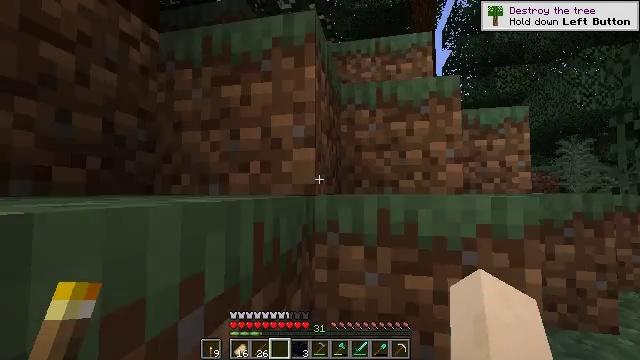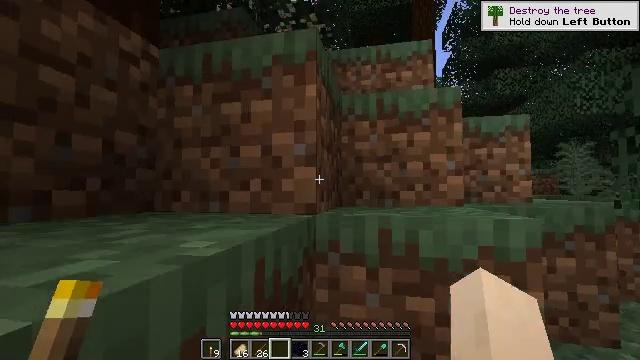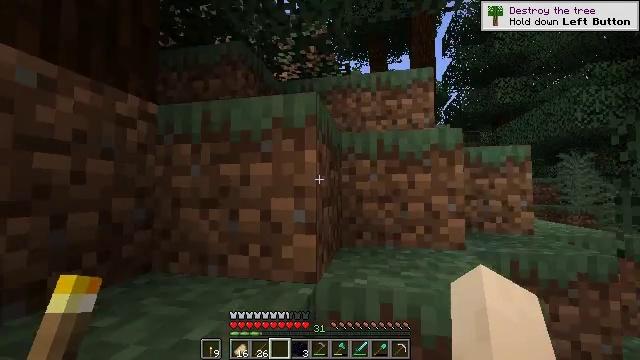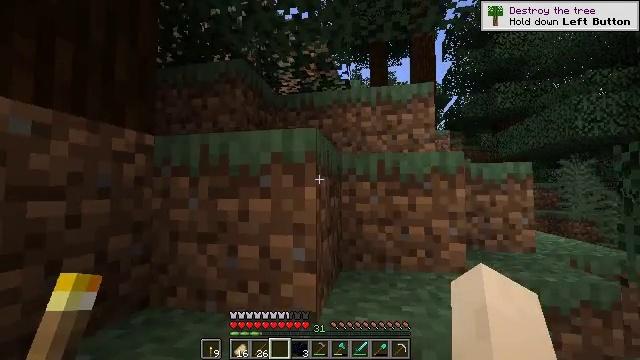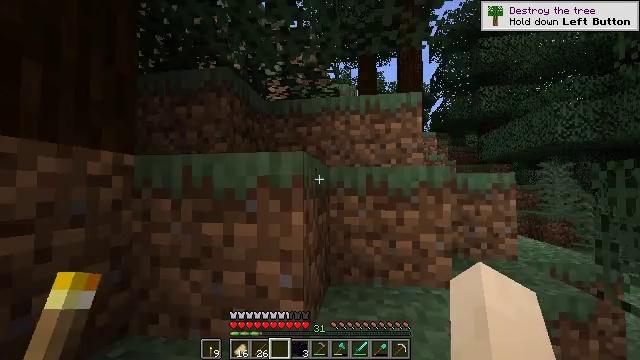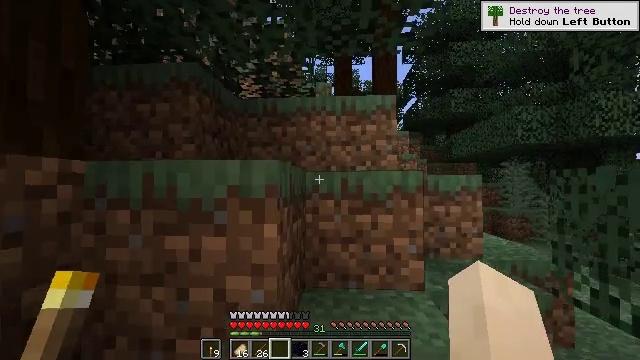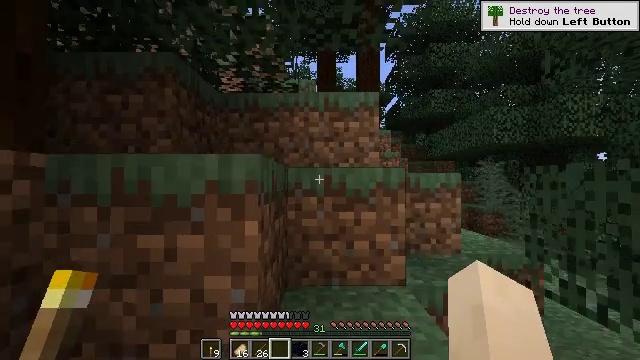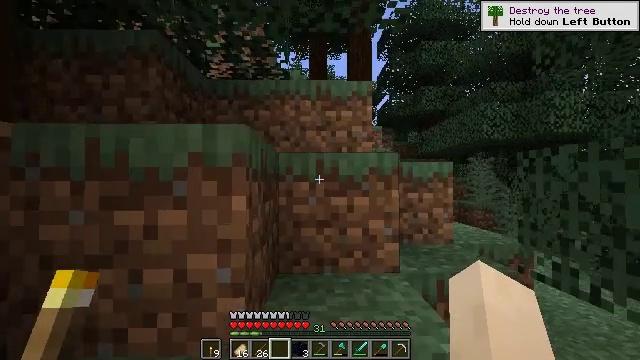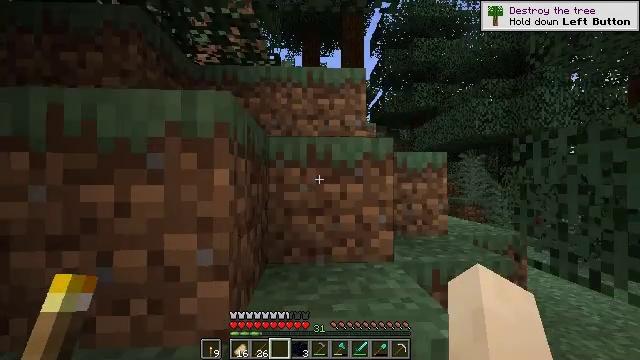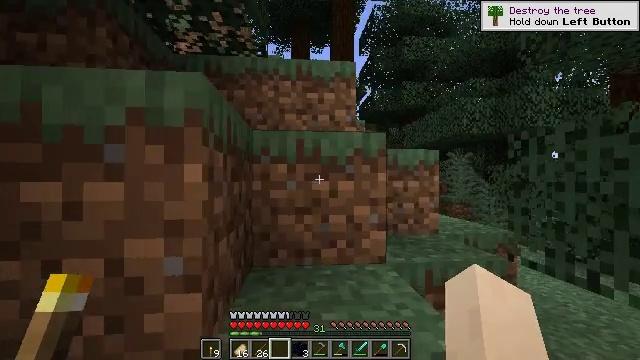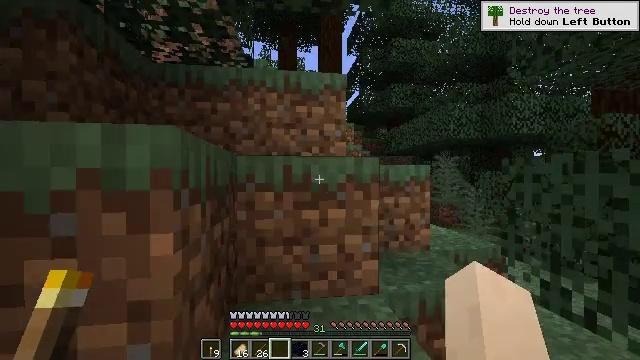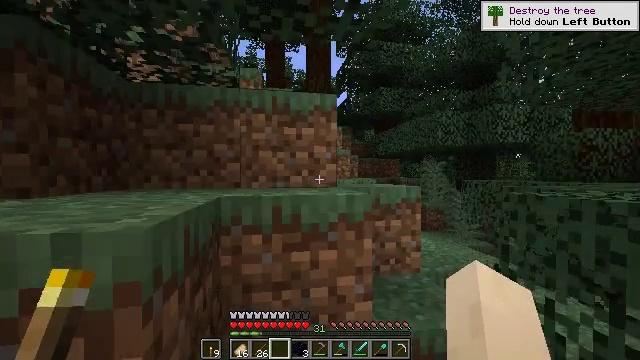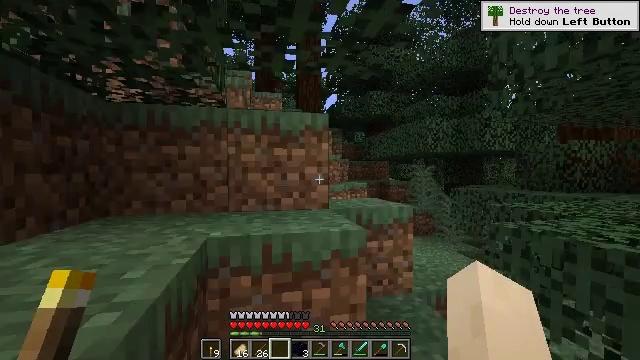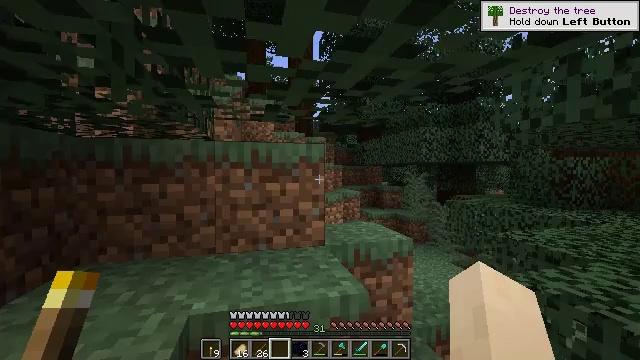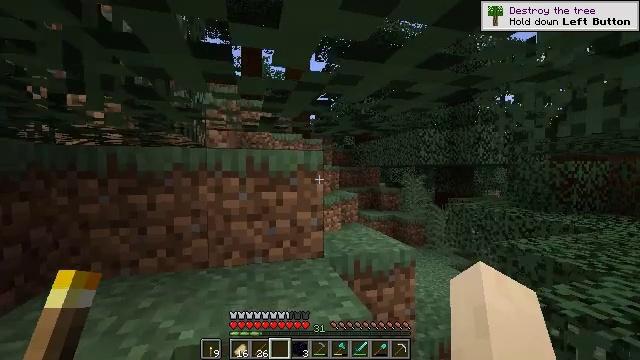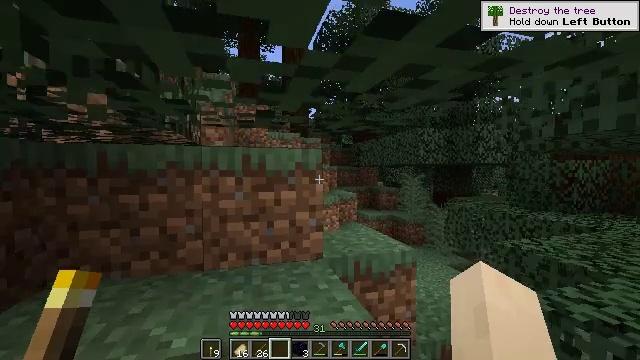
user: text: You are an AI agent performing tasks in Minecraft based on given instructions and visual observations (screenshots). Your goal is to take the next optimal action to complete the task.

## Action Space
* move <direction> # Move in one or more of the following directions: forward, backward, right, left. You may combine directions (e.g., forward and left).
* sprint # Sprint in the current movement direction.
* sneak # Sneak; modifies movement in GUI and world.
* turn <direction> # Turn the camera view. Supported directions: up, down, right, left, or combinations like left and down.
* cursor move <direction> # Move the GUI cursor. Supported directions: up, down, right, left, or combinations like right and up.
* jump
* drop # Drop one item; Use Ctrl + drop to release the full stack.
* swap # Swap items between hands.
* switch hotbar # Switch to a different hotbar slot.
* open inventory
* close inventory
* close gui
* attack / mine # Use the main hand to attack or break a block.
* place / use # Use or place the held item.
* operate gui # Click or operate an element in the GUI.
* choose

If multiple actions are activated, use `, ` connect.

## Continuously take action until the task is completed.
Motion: motion action
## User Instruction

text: Harvest the large fern for decoration.
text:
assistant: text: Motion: move forward and move left, sprint, jump
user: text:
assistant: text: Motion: move forward and move left, sprint, jump
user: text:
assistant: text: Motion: move forward and move left, sprint, jump
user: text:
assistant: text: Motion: move forward and move left, sprint, turn right, jump
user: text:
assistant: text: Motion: move forward and move left, sprint, turn right, jump
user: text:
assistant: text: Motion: move forward and move left, sprint, turn right, jump
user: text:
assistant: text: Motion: move forward and move left, sprint, turn right, jump
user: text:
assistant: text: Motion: move forward and move left, sprint, turn right, jump
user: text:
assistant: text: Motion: move forward and move left, sprint, turn right, jump
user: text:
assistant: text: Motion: move forward and move left, sprint, turn right, jump
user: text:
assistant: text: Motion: move forward, turn right, jump
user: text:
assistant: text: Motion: move forward, turn right, jump
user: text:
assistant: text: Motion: move forward, turn right, jump
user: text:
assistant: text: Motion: move forward, jump
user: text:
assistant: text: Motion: move forward, jump
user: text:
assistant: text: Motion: move forward, jump
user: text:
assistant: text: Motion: move forward, jump
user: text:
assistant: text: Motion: move forward, sprint, jump
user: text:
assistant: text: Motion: move forward, sprint, jump
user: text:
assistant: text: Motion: move forward, sprint, jump
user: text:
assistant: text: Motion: move forward, sprint, jump
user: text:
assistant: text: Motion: move forward, sprint, jump
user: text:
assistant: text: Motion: move forward, jump
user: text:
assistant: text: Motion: move forward, turn right, jump
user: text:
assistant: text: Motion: move forward, turn right and down, jump
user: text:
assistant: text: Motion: move forward, turn right and down, jump
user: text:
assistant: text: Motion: move forward, turn right, jump
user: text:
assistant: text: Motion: move forward, turn right, jump
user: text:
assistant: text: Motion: move forward, turn right, jump
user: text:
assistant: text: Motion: move forward, jump